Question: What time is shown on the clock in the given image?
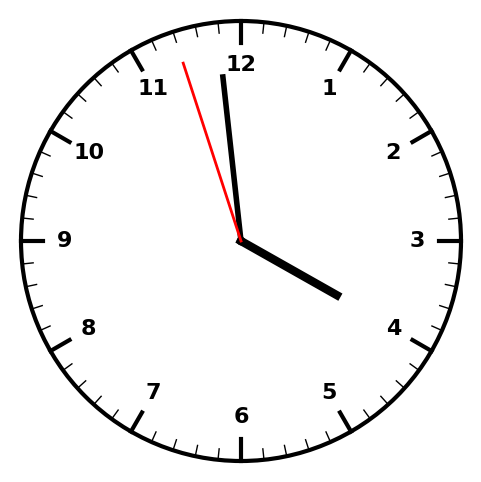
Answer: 03:58:57